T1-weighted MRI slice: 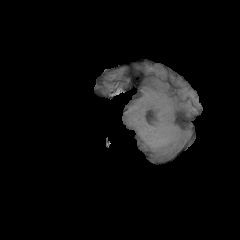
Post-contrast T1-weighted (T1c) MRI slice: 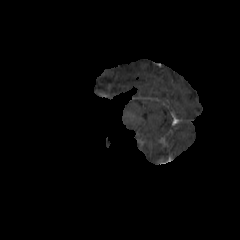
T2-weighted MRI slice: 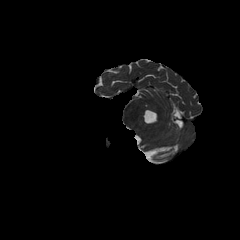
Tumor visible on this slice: no